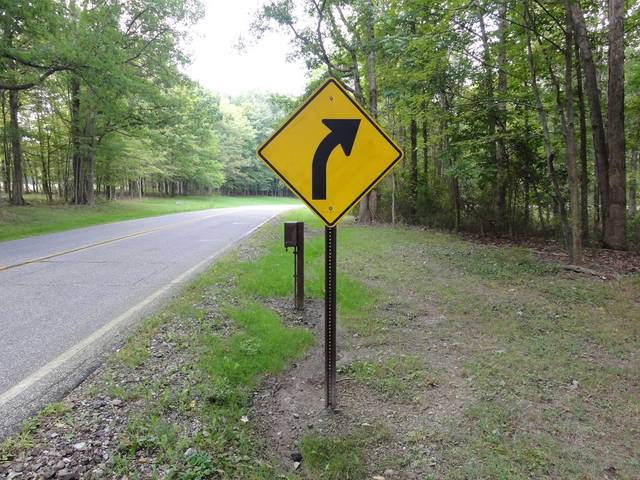
Region: United States
Coordinates: 41.301, -81.608